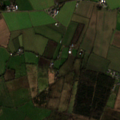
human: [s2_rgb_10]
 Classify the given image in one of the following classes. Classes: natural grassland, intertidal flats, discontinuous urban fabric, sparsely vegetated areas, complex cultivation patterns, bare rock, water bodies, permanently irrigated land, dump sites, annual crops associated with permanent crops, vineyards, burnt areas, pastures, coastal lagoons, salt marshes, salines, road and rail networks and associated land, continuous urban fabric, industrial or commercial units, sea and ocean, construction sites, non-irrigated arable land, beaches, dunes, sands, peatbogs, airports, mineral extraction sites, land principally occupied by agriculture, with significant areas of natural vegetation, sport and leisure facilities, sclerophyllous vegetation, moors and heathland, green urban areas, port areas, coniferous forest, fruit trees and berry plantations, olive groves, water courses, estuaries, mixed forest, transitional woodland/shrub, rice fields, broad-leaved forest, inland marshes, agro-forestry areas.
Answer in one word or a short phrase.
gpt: non-irrigated arable land, pastures, complex cultivation patterns